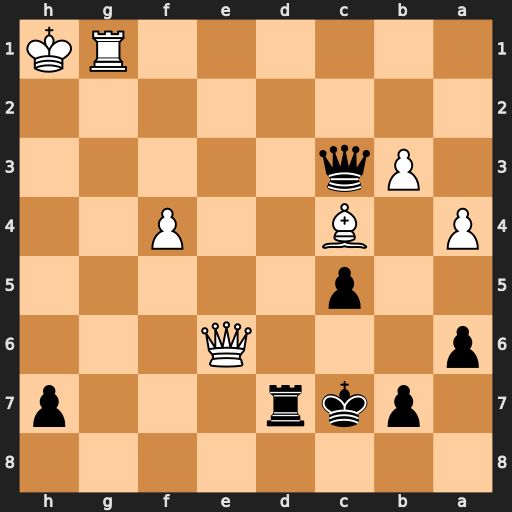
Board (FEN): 8/1pkr3p/p3Q3/2p5/P1B2P2/1Pq5/8/6RK
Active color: b
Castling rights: -
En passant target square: -
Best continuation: Qf3+ Rg2 Rd1+ Kh2 Qxf4+ Rg3 Qf2+